Aerial crown-view tile of a tropical tree (Barro Colorado Island, Panama), acquired 20250818:
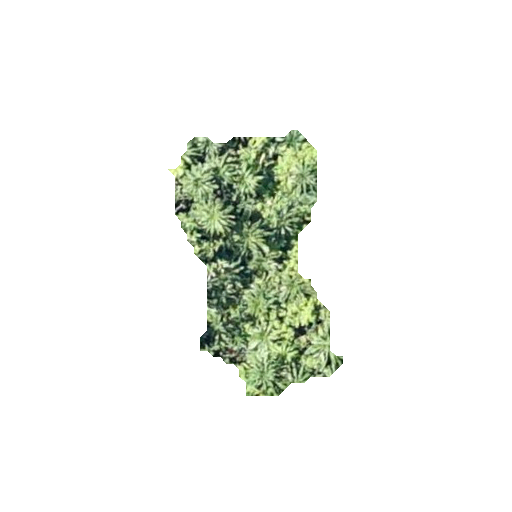
Species: Gustavia superba
GBIF accepted scientific name: Gustavia superba
Crown area: 41.937 m²